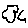
Label: cloud